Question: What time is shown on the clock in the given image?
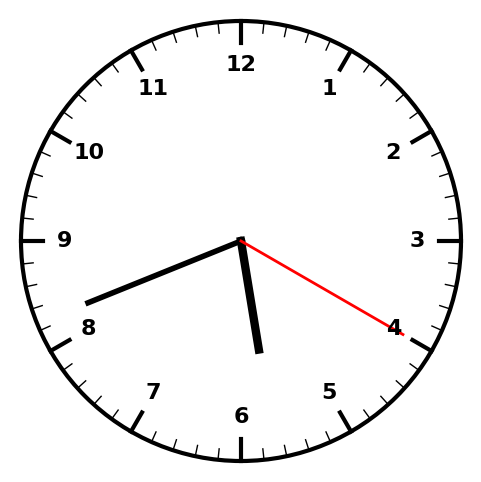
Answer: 05:41:20